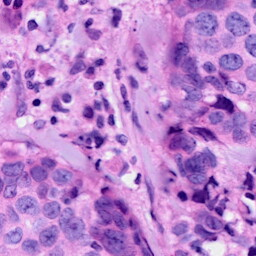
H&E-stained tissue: Breast